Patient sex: F
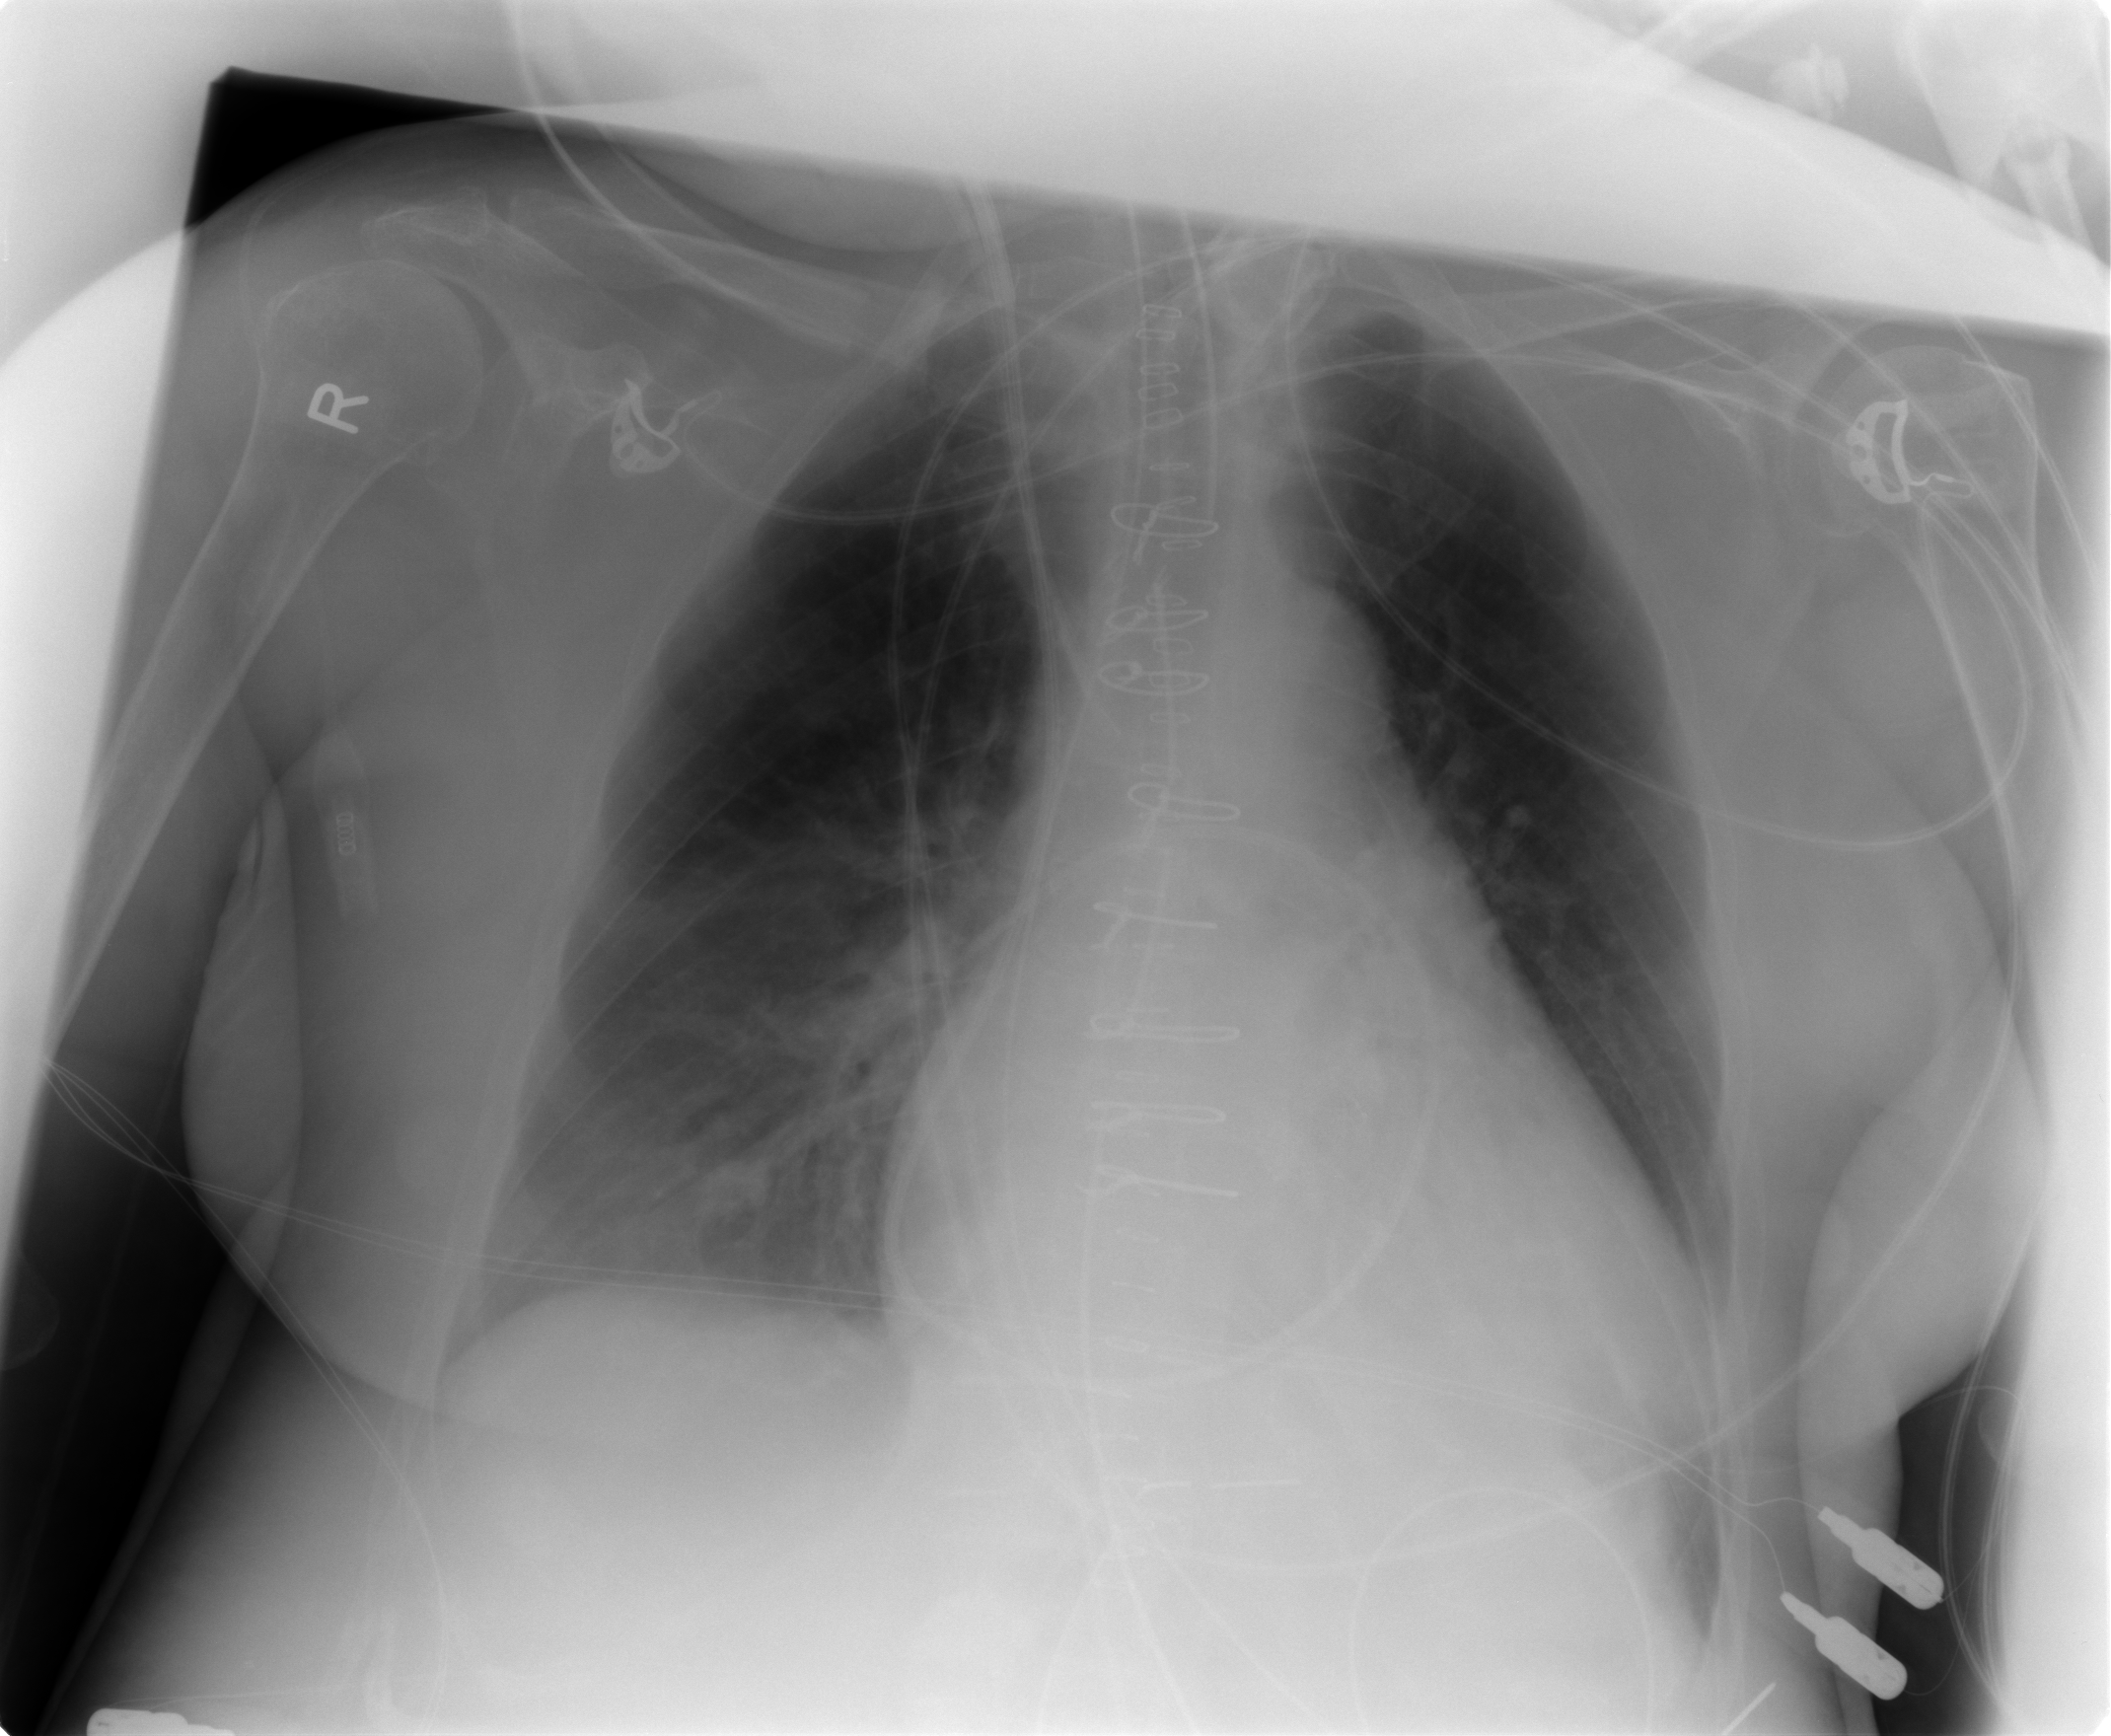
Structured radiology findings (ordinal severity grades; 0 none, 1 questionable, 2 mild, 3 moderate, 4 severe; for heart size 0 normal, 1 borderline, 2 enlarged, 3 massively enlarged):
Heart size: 2
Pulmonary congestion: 0
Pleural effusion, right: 1
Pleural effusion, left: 0
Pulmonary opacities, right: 0
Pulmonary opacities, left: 0
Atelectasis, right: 2
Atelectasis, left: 0